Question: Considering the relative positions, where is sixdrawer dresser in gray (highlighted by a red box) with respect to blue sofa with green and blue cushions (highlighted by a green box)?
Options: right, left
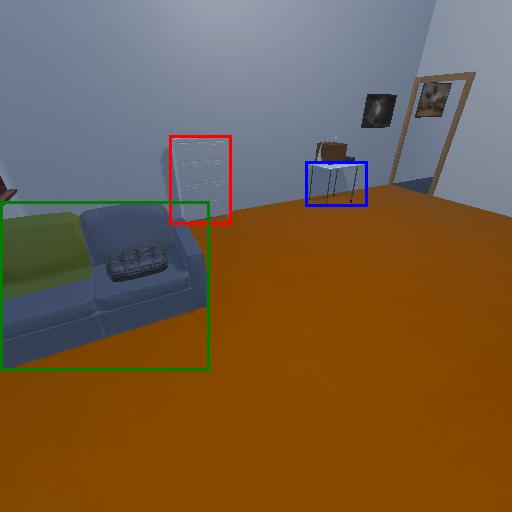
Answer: right